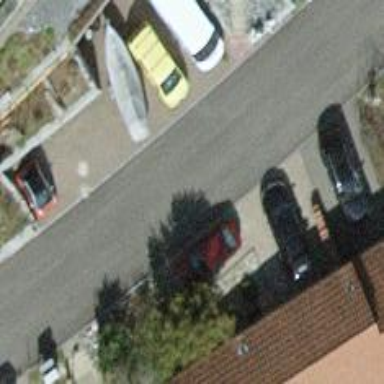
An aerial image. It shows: Residential road.